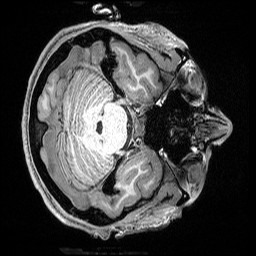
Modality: T1w
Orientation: axial
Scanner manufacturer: siemens
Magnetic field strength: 3 T
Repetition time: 2.5 s
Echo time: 0.0029 s